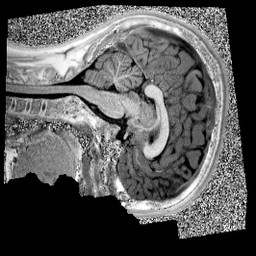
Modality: UNIT1
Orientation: sagittal
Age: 12
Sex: male
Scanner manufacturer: siemens
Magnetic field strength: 3 T
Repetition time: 4 s
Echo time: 0.00299 s